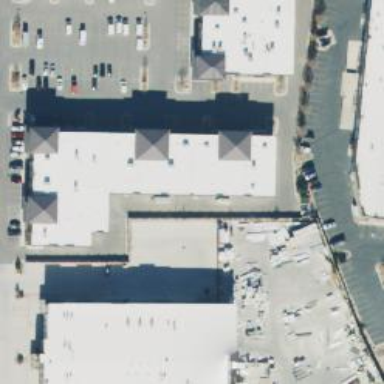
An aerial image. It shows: Commercial building that houses sports center.